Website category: book
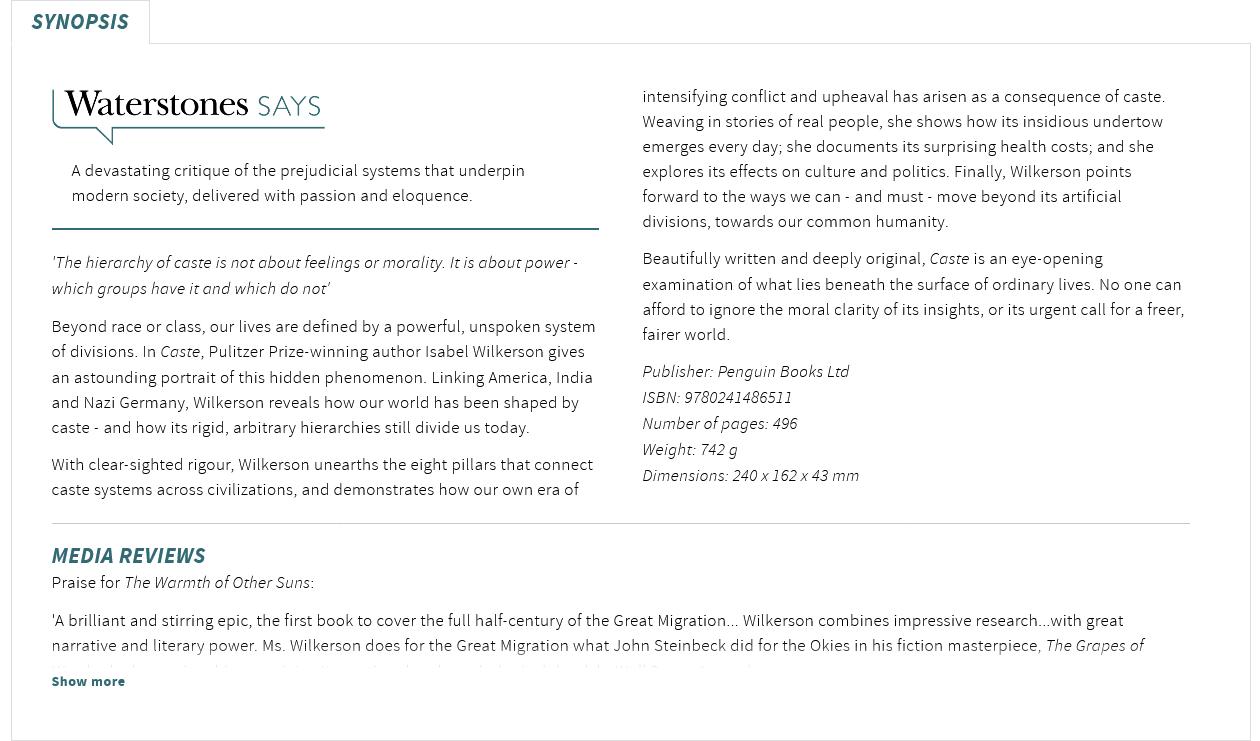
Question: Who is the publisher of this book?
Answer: Penguin Books Ltd

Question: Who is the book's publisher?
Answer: Penguin Books Ltd

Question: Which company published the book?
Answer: Penguin Books Ltd

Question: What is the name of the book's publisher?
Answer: Penguin Books Ltd

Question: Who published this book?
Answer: Penguin Books Ltd

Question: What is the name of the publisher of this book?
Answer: Penguin Books Ltd

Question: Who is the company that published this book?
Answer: Penguin Books Ltd

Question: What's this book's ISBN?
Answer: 9780241486511

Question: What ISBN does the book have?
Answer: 9780241486511

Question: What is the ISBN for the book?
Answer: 9780241486511

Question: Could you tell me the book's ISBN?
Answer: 9780241486511

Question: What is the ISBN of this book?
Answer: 9780241486511

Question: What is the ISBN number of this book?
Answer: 9780241486511

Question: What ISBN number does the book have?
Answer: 9780241486511

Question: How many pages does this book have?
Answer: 496

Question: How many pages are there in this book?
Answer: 496

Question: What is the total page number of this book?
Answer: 496

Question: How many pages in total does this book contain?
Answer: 496

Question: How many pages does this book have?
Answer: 496

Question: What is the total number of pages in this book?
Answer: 496

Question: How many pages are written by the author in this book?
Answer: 496

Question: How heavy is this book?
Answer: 742 g

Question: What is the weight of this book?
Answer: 742 g

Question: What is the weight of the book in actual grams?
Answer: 742 g

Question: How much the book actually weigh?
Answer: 742 g

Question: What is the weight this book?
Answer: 742 g

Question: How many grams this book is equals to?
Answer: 742 g

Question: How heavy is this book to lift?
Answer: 742 g

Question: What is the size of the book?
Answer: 240 x 162 x 43 mm

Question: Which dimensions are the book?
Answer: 240 x 162 x 43 mm

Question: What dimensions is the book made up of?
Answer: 240 x 162 x 43 mm

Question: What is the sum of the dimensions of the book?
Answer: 240 x 162 x 43 mm

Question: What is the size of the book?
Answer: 240 x 162 x 43 mm

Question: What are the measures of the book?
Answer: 240 x 162 x 43 mm

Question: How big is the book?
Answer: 240 x 162 x 43 mm